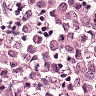
Metastatic tissue present: yes